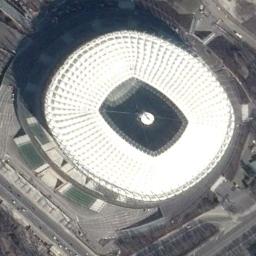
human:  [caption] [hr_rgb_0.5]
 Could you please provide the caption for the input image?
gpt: There are many cars on the road near the stadium .

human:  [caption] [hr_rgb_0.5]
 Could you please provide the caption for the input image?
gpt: Oval stadium surrounded by road .

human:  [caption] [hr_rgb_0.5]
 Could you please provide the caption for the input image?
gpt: The stadium is on the bare land next to some buildings .

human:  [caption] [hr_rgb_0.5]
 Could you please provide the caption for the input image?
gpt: There are rows of buildings around this oval stadium .

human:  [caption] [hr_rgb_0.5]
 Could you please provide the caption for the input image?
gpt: A stadium with a white roof .